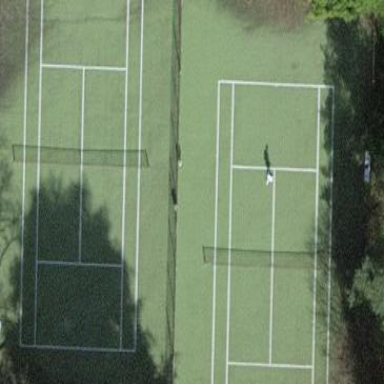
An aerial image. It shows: Pitch for leisure activities.